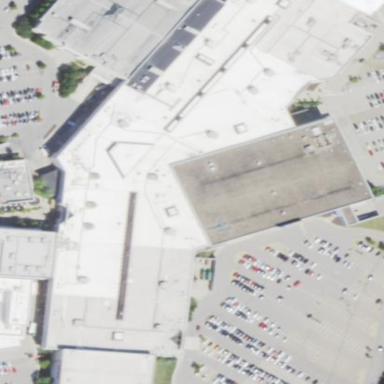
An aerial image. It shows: Mall building.